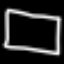
Label: square